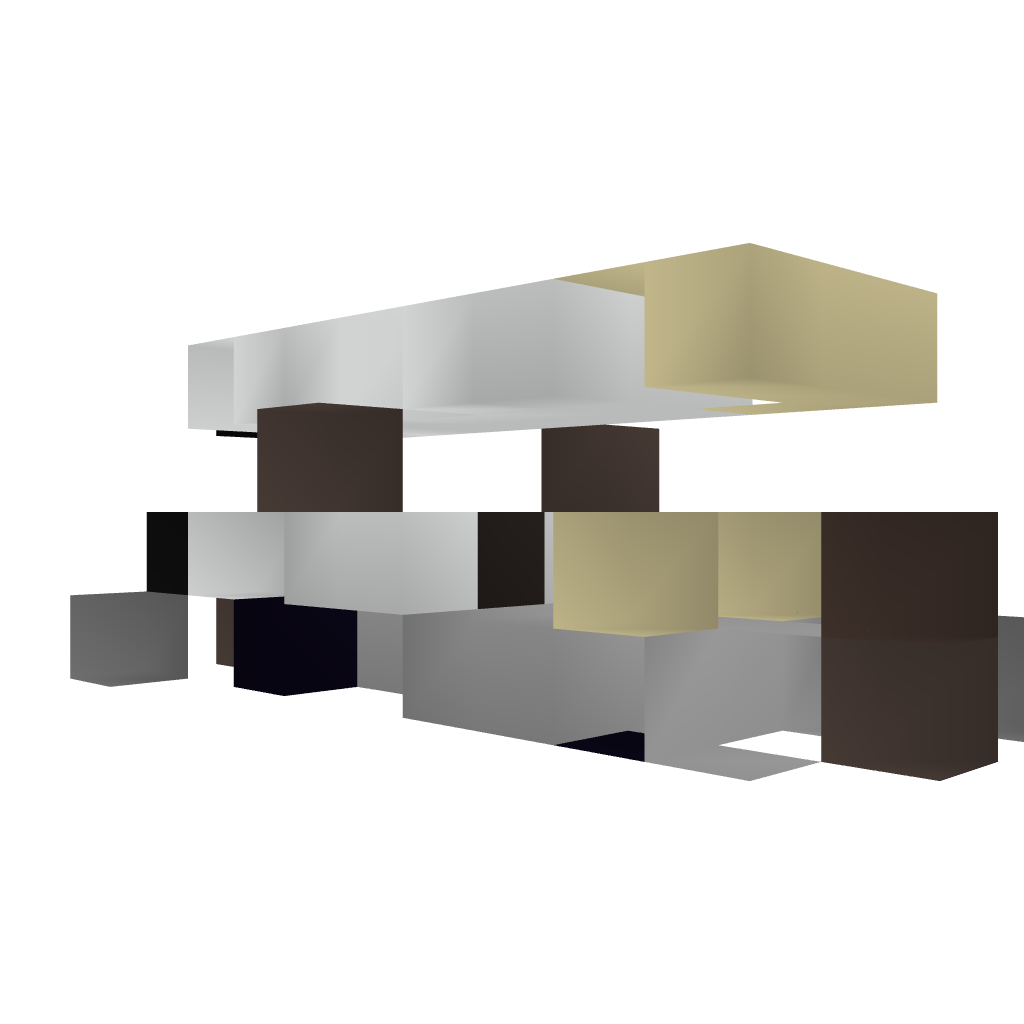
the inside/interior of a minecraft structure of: Fish Truck